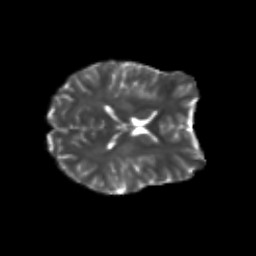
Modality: T2w
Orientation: axial
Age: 25
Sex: female
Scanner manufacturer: siemens
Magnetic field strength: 3 T
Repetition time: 3.5 s
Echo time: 0.104 s